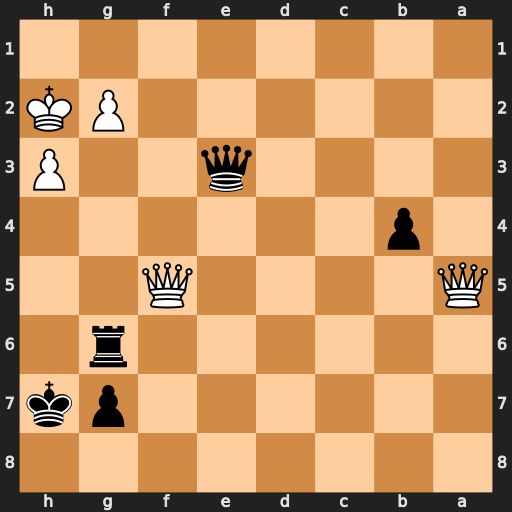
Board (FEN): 8/6pk/6r1/Q4Q2/1p6/4q2P/6PK/8
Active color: b
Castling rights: -
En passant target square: -
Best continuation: Qg3+ Kg1 Qxg2#